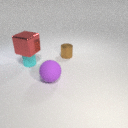
large purple rubber sphere to the right of small cyan rubber cylinder